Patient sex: M
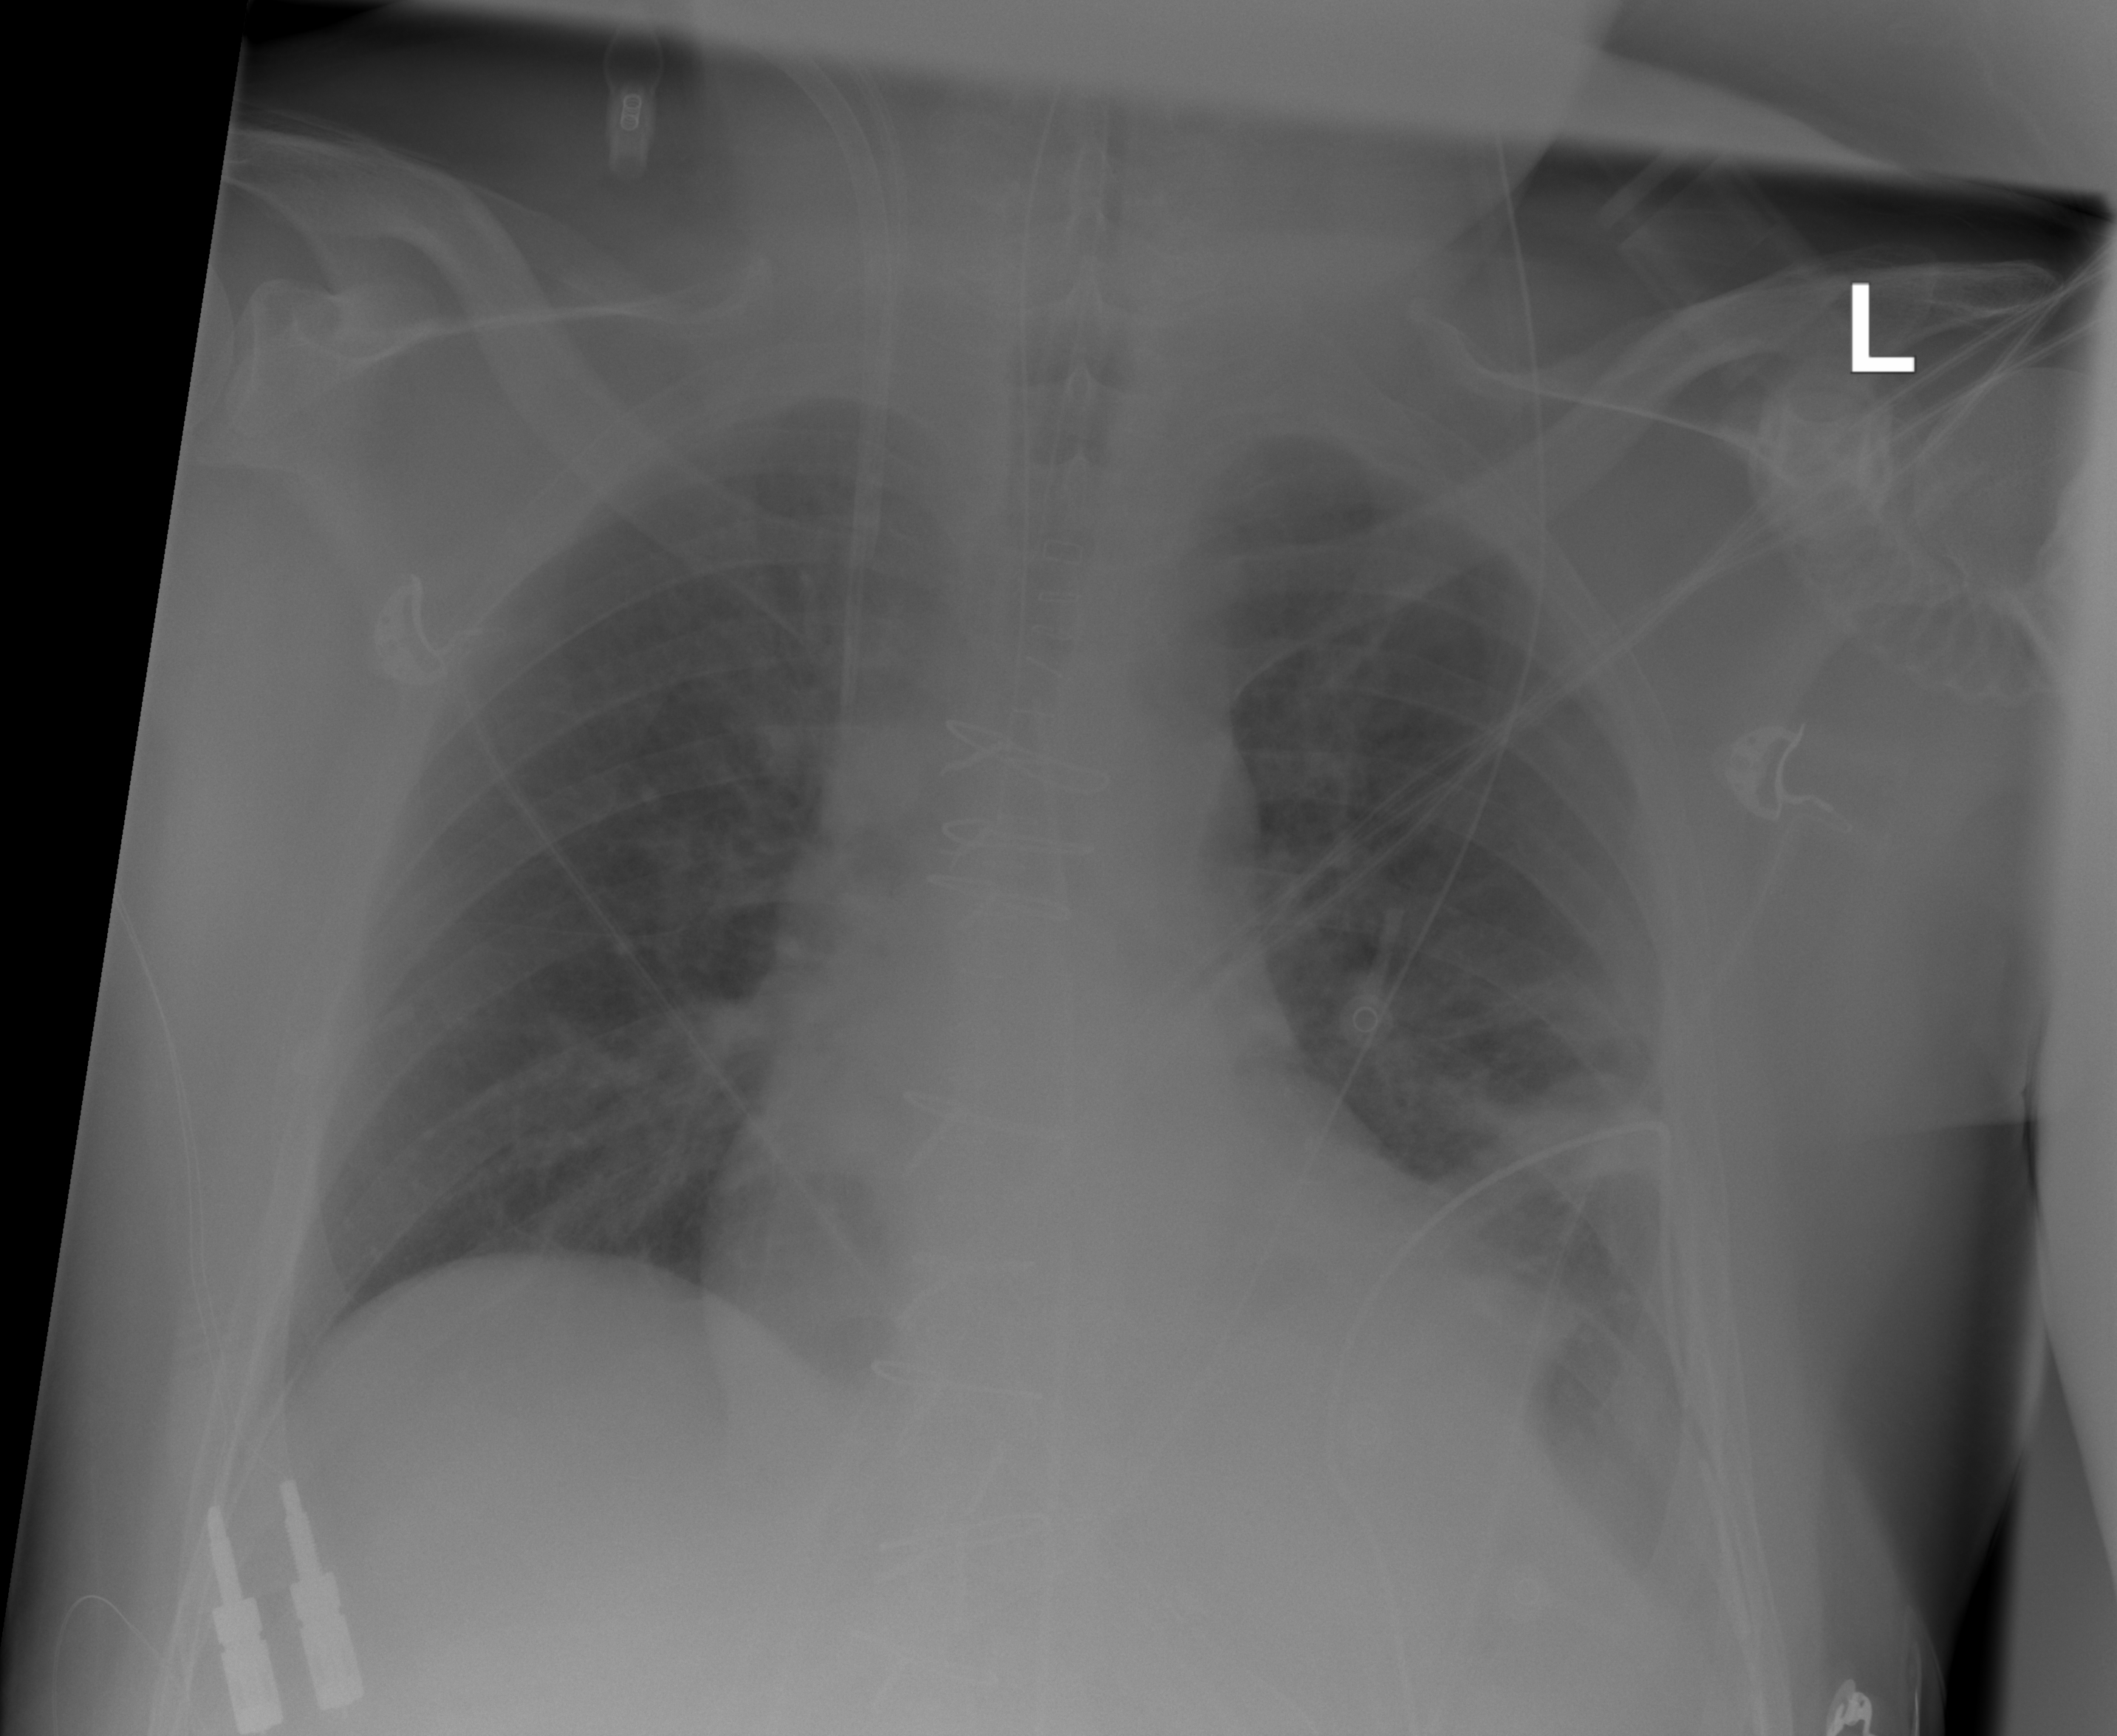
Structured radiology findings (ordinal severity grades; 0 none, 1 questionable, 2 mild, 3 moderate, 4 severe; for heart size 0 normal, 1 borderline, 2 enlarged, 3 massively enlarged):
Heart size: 0
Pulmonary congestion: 0
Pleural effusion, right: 1
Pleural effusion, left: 1
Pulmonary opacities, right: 0
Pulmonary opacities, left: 0
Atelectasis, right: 1
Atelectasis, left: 2